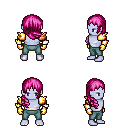
a pixel art fantasy rpg character, male body template, dark elf, purple skin, gold arm armor, teal pants, pink right-swept hairstyle, gold gloves, four views (front, back, left, right), 2x2 character sprite sheet, small pixel art, hard edges, no anti-aliasing